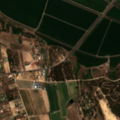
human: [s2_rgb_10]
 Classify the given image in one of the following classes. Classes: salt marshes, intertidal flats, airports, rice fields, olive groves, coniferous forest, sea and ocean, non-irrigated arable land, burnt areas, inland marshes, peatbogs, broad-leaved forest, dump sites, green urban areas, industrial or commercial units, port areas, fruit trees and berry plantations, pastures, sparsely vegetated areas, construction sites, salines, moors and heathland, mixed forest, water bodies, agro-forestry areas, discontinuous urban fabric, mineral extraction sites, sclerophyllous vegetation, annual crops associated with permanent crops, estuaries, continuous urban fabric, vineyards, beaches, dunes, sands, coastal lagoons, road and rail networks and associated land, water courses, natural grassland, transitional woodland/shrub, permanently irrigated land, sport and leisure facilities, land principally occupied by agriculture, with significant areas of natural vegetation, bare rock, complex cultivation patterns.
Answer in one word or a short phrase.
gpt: permanently irrigated land, rice fields, complex cultivation patterns, coniferous forest, transitional woodland/shrub